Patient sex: M
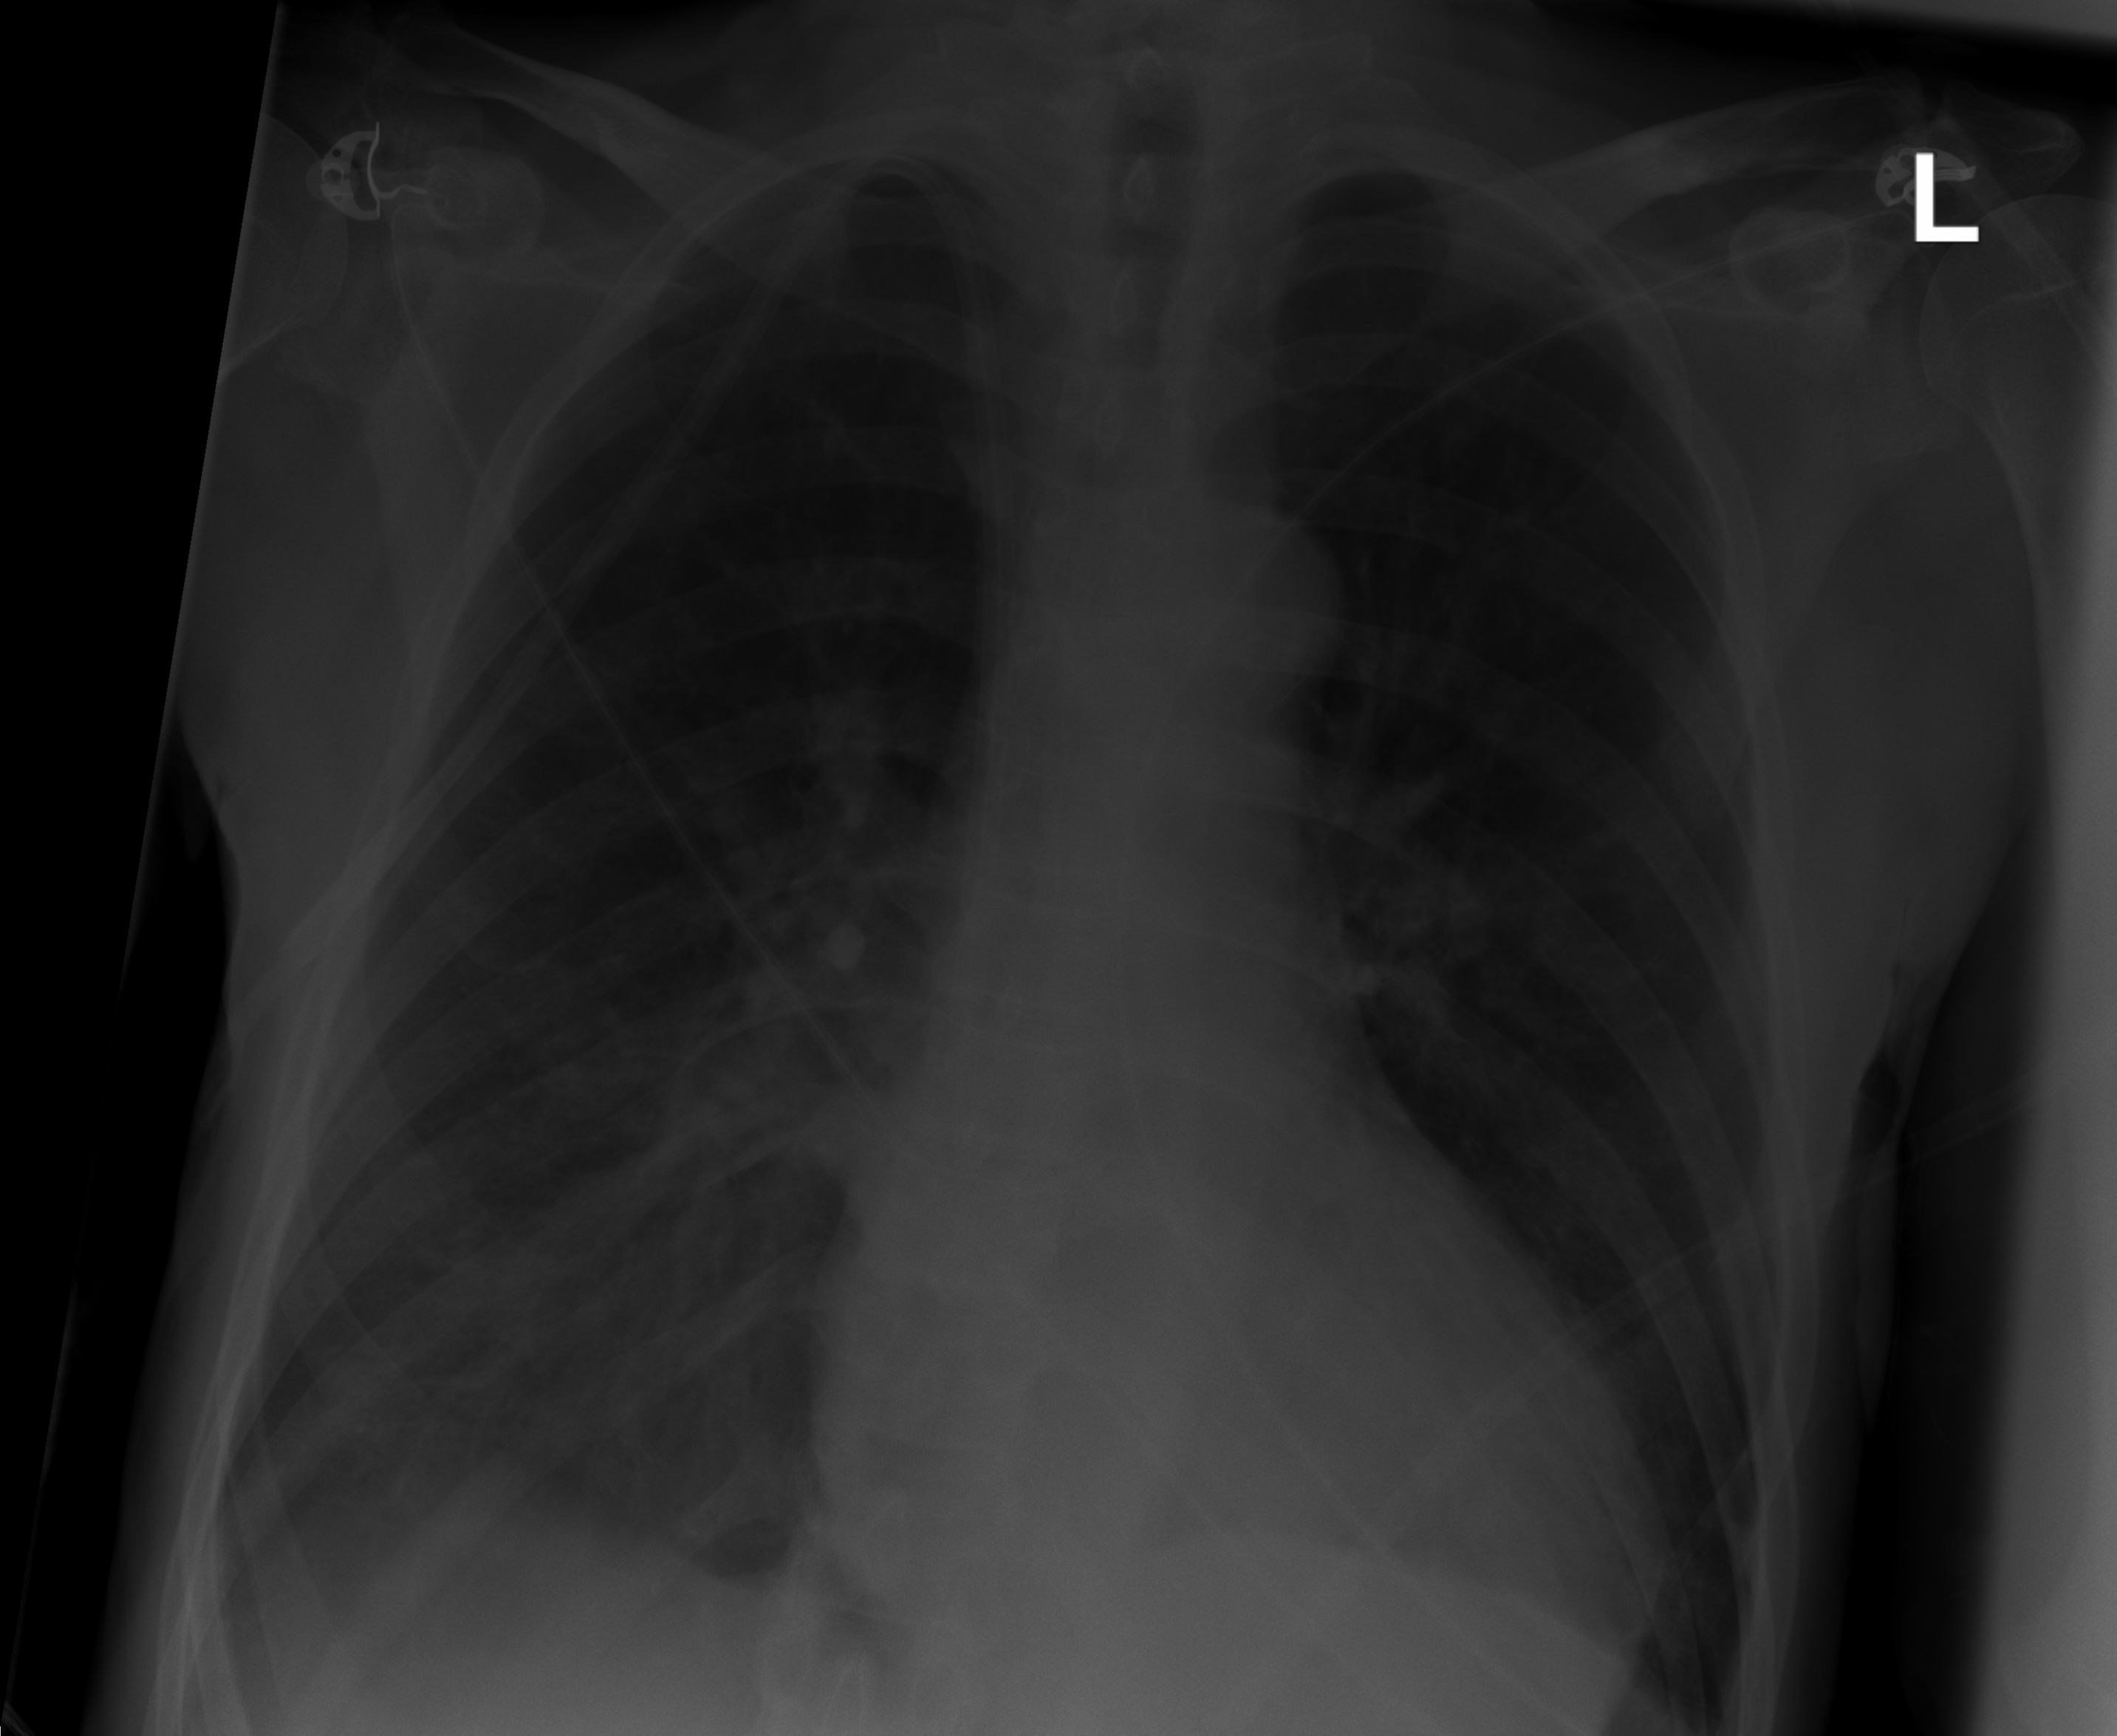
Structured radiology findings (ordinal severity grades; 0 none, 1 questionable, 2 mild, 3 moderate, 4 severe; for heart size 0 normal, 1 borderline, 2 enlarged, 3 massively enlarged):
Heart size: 2
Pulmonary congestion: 0
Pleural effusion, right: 0
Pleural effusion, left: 0
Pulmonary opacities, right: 0
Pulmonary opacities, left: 0
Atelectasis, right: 2
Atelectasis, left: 0